Question: How to generate the UTF-8 file and not ANSI. (Is not the contents).
For example, the most IDE have an option encoding, where you are able to modify the type of your file, but I'm generating a bulk from my database, and it generates a lot of individual text files, but the whole files is ANSI default.. I'm just looking for a function in php that make it possible to change the encoding before it generates the bulk.
If the source code help I can post it here. just let me know.
Thanks in advance.

When I generate the file "testecli01.csv" it always get encoding ANSI, whatever I do in my script it is always ANSI, and I need in UTF-8, just this. Is simple but I have no idea how to do.
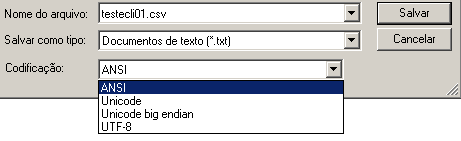
Answer: If your 3rd party program "do not support files in ANSI but UTF-8" as you mentioned in a comment then most likely it's expecting a <URL>.
> While the Unicode Standard does allow a BOM in UTF-8,[2] it does not
require or recommend it.[3] Byte order has no meaning in UTF-8[4] so a
BOM serves only to identify a text stream or file as UTF-8.The reason
the BOM is recommended against is that it defeats the ASCII
back-compatibility that is part of UTF-8's design.
So strictly speaking your 3rd party program isn't completely compliant with the standard because the BOM should be optional. ANSI is 100% valid UTF-8 and that is one of the main drivers of it. Anything that can understand UTF-8 accordng to the standard by definition also understands ANSI.
Try writing '""' to the front of the file and see if that solves your problem.